Question: c# code:
'''
namespace WpfApplication22
{
public partial class Form1 : Form
{
public Form1()
{
InitializeComponent();
}
private void button1_Click(object sender, EventArgs e)
{
SqlConnection conn = new SqlConnection(@"data source=(local);database=Aukcija;integrated security=true;");
SqlCommand cmd = new SqlCommand ("Select * from Users where username='"textBox1.Text +"' and pasword= '"textBox2.Text +"' ", conn);
conn.Open();
}
}
}
'''
What is wrong with this, I am getting 11 errors...can anyone can help me?
 list of errors
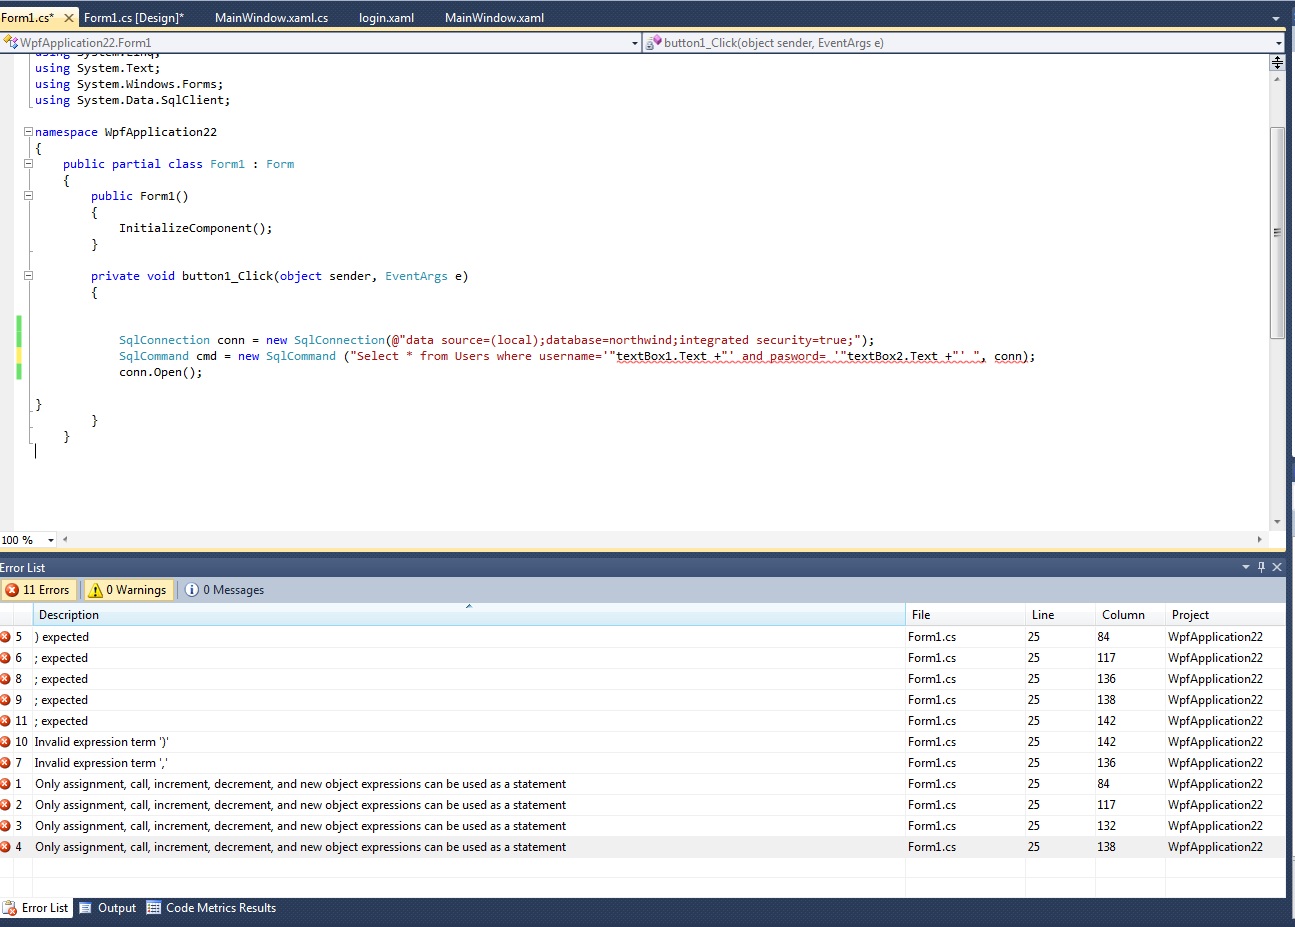
Answer: Should be
'''
SqlCommand cmd = new SqlCommand (
"Select * from Users where username='" + textBox1.Text + "' and password= '" + textBox2.Text + "'", conn);
'''
You want to avoid <URL> by using something like the following
'''
SqlCommand.CommandText = "SELECT * FROM tblTable WHERE TableID = @Parameter";
SqlCommand.Parameters.Add(new SqlParameter("@Parameter", parameterValue));
'''